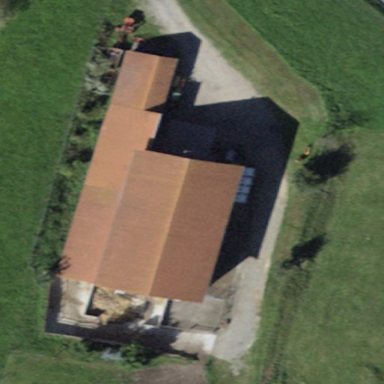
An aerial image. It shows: Farmyard area.